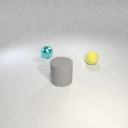
small cyan metal sphere behind large gray rubber cylinder